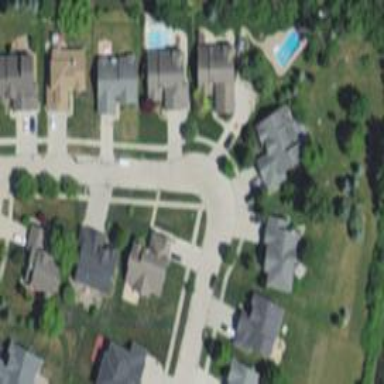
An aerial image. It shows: Residential road with separate sidewalk.